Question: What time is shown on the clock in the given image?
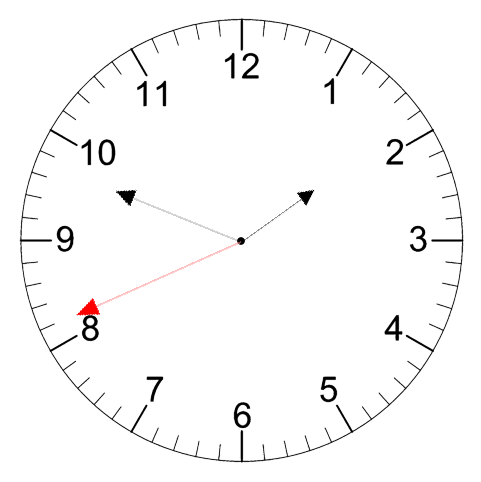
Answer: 01:48:41